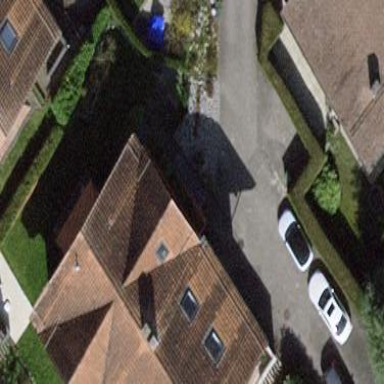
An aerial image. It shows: Detached building.